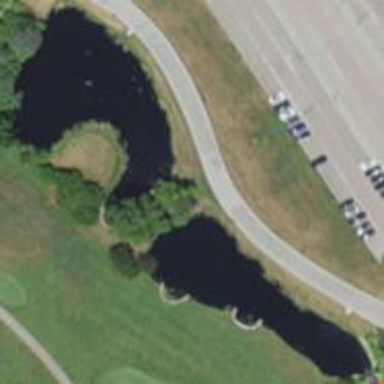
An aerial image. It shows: Scenic view of water hazard on golf course. The natural water feature adds beauty to the landscape.